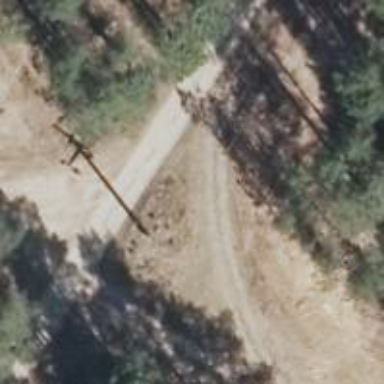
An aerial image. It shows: Power pole.